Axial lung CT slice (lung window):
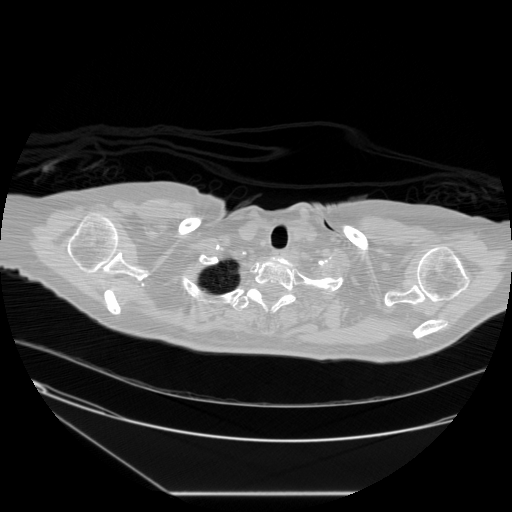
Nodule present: no